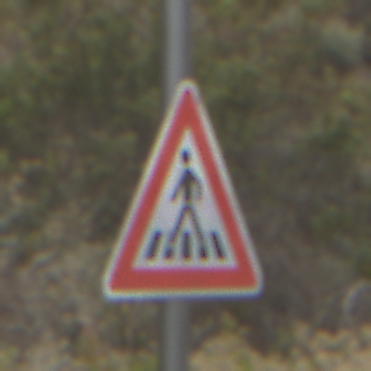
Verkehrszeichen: FussgaengerueberwegRechts
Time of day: Midday
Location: Outdoor (Nature)
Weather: Overcast
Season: NotSpecified
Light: Natural